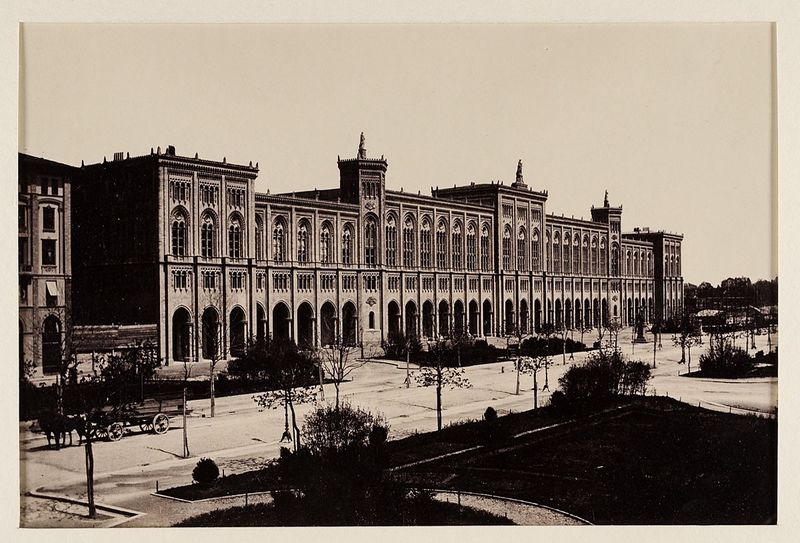
Titel: Regierungsgebäude, München
Künstler: Georg Böttger
Standort: Hamburg
Institution: Museum für Kunst und Gewerbe Hamburg
Schlagwörter: stadt, fassade, ort, dorf, foto, fotografie, photographie, stadtansicht, photo, karton, profanarchitektur, regierung, architekturfotografie, albumin, lichtbild, historische, architekturphotographie, bildwerke, angewandte und bildende kunst, hessische systematik, schwarzweißpositivverfahren, silbersalzverfahren, schwarzweißfotografie, gebäude, örtlichkeit, straße, stätte, straßen, plätze, albuminpapier